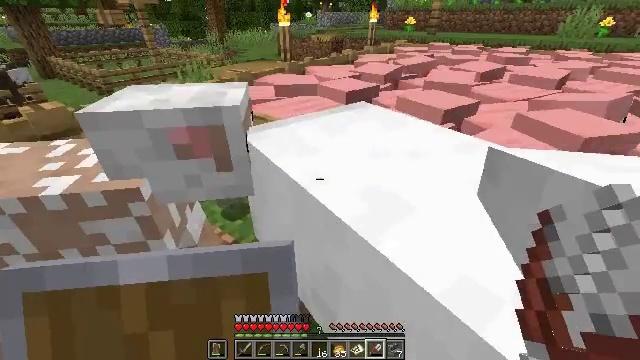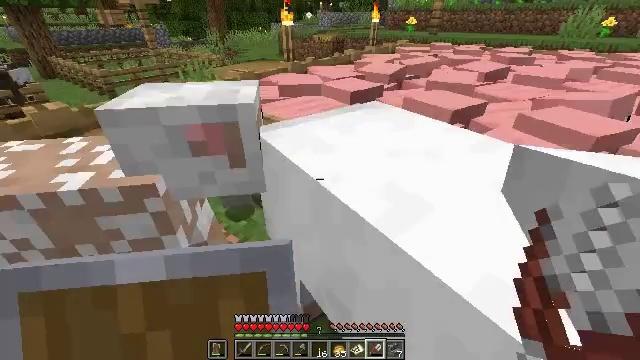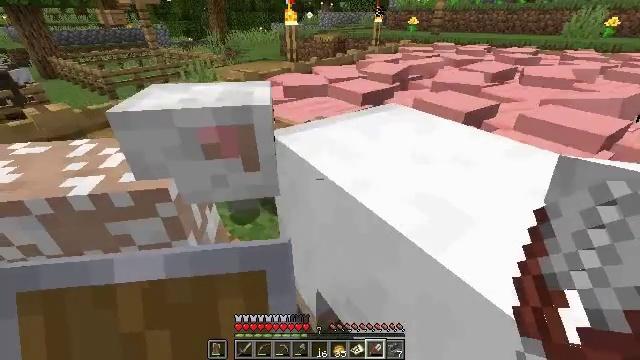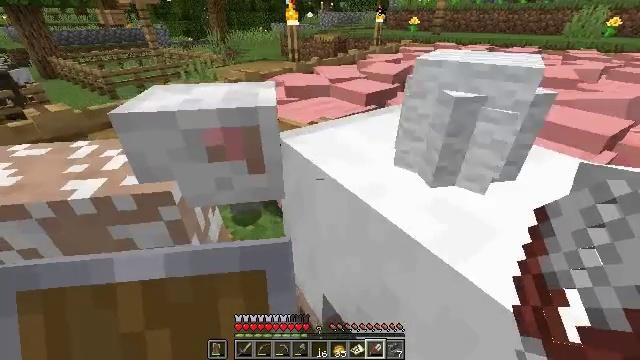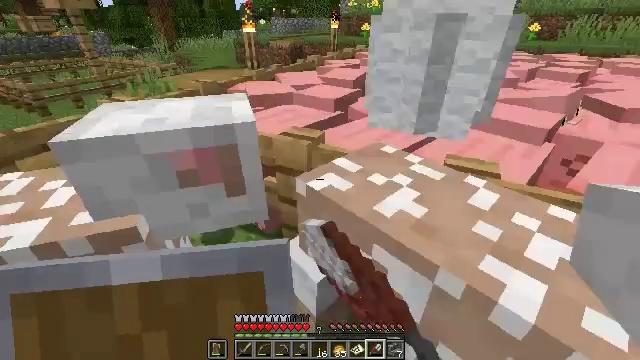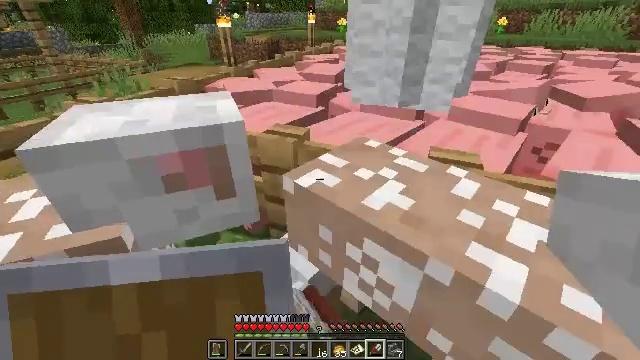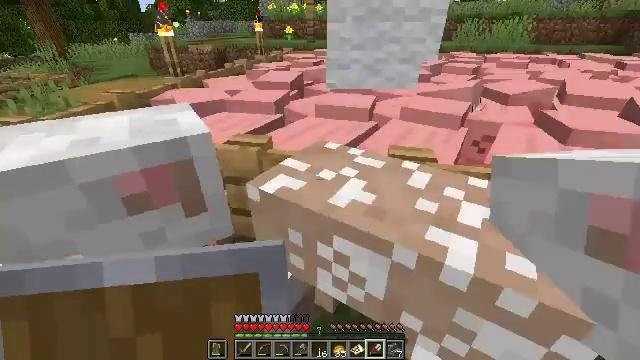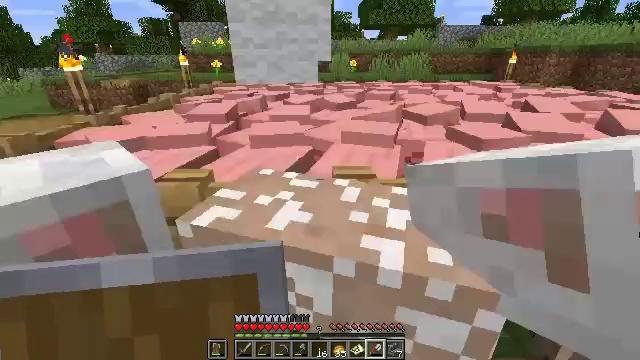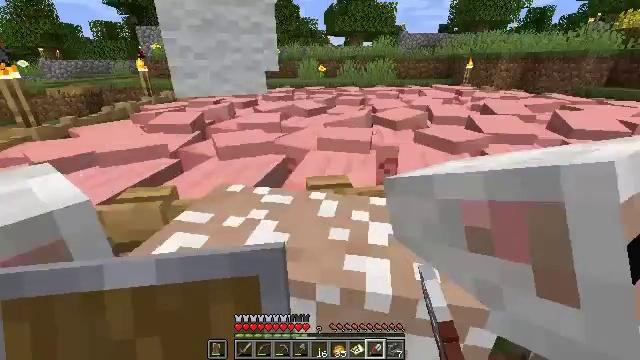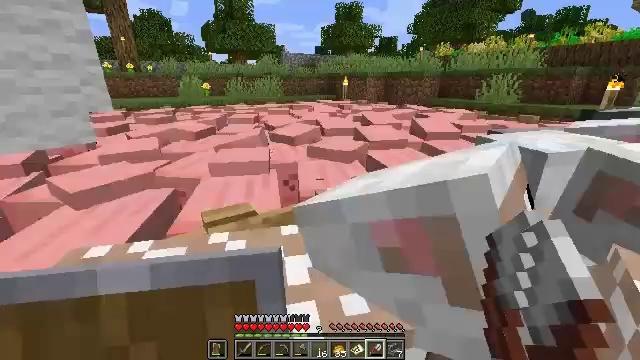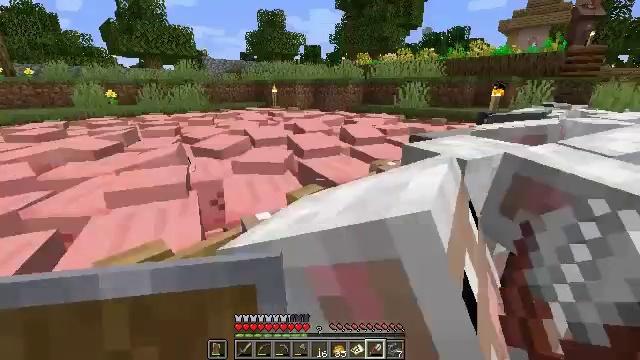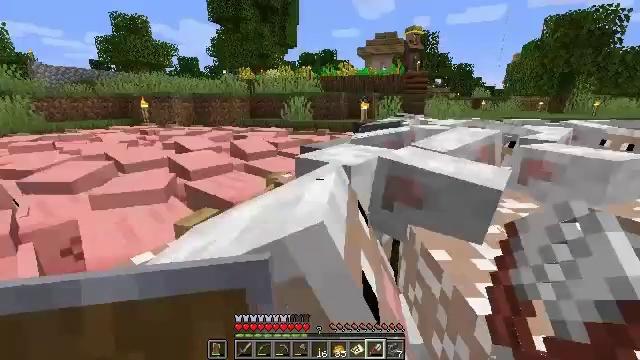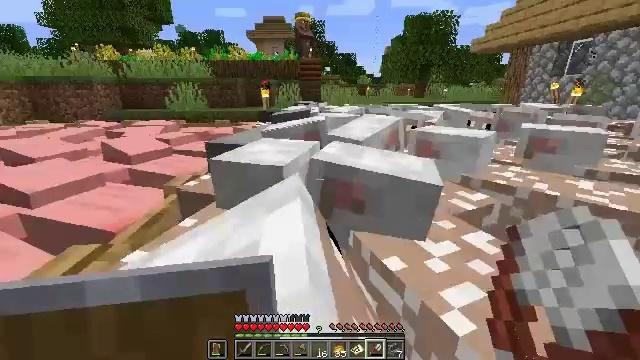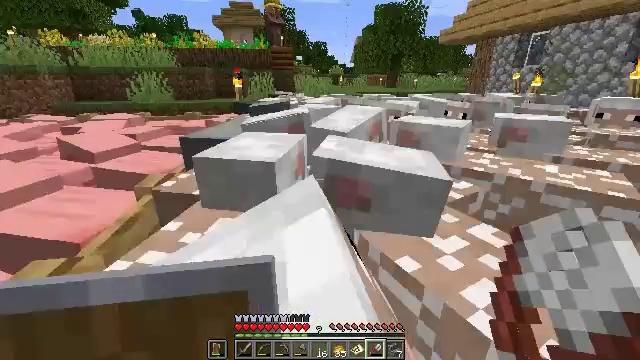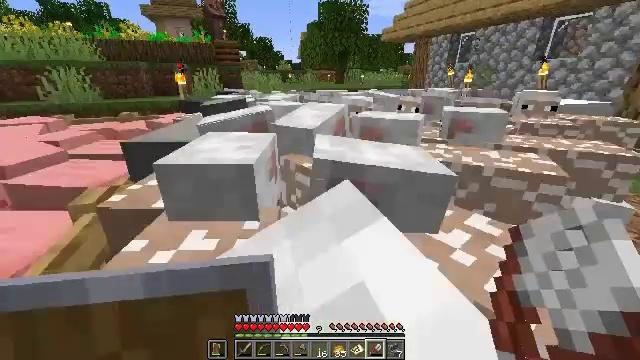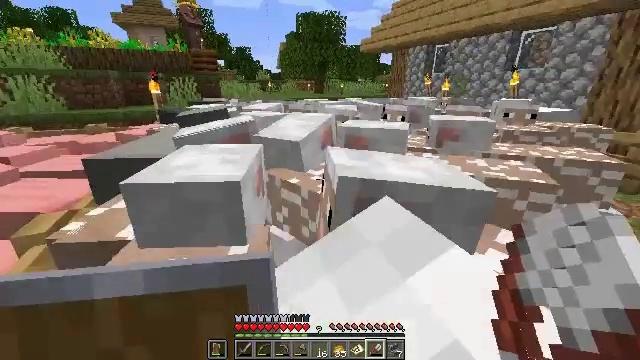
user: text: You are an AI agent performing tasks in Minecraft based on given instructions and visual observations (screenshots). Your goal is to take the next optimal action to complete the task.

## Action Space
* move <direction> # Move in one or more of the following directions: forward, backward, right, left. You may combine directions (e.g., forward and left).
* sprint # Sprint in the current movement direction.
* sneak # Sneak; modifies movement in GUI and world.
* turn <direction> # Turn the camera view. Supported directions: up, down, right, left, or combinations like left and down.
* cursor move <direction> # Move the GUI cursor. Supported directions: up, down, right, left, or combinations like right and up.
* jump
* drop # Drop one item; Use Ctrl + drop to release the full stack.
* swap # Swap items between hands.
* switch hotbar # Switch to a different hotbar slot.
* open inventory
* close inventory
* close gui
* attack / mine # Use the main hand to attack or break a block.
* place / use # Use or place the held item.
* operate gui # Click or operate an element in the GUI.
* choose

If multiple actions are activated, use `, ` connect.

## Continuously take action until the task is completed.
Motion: motion action
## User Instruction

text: Create a blue banner using six blue wool and a stick.
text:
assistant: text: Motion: use / place
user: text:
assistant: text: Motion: use / place
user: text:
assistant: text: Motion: use / place
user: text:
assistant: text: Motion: turn right and up
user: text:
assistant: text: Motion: turn right, use / place
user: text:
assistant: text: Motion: turn right and up
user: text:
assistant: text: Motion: turn right and up
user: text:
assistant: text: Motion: move forward, turn right and up
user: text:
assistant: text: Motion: move forward, turn right and up
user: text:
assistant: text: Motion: move forward, turn right and up
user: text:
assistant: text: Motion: move forward and move left, turn right and up
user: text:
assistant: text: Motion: move forward and move left, turn right and down
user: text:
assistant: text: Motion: move forward and move left, turn right and down
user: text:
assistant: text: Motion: move forward and move left, turn right
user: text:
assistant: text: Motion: move forward, turn right and up
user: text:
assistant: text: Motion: move forward, turn left and up
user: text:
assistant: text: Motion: move forward, turn left
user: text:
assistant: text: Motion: move forward and move left, turn left and down
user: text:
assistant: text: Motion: move forward and move left, turn left
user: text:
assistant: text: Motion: move forward and move left, turn down
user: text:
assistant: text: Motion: move forward, turn right and down
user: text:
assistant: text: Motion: move forward, turn right and down
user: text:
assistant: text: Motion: move forward, use / place
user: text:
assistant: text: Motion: move forward, turn right and down, use / place
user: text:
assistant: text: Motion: turn right and up
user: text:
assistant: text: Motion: use / place
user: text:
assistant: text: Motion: turn right and down, use / place
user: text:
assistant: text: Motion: turn right and down, use / place
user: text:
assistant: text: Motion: turn right and down, use / place
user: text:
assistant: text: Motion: use / place